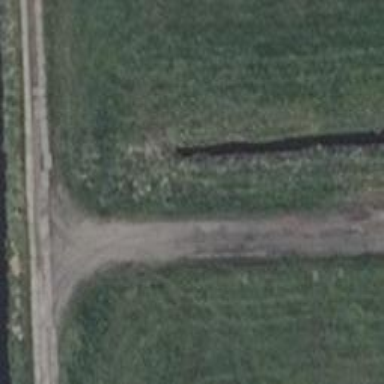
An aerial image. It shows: High-quality track road with concrete lane surface.